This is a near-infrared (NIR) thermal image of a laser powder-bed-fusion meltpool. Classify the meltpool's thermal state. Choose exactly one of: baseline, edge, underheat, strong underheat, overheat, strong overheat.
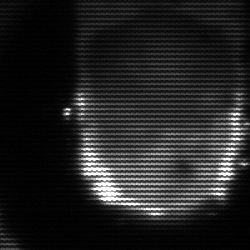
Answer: baseline